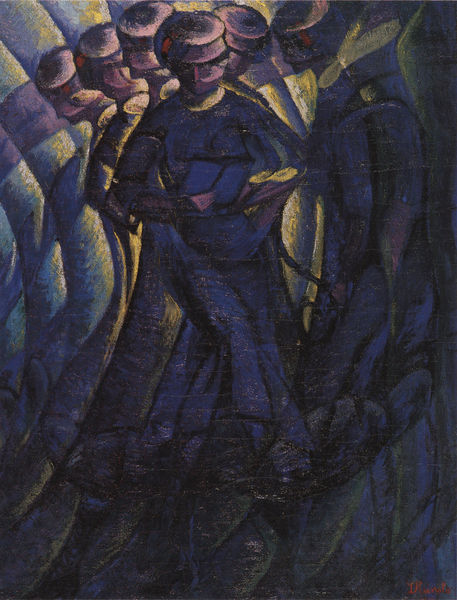
Titel: Sintesi plastica dei movimenti di una donna
Künstler: Luigi Russolo
Standort: Grenoble
Institution: Centre National d'Art Contemporain
Schlagwörter: blau, dunkel, fuß, gemälde, hand, körper, mann, schatten, weiß, gelb, grün, kubismus, menschen, ocker, bewegung, hell, hut, hüte, licht, männer, schwarz, rot, schirm, haube, malerei, gesichter, mützen, arme, gesicht, mensch, stehen, öl, sonne, boden, figur, beine, kopfbedeckung, umrisse, italien, abstrakt, violett, linien, arbeiter, lesen, futurismus, buch, soldat, helm, lesend, vorlesen, abstarkt, balla, fantastisch, momente, roboter, fabrikarbeiter, bewegunf, mützenschirm, stechuhr in aktion, syreal